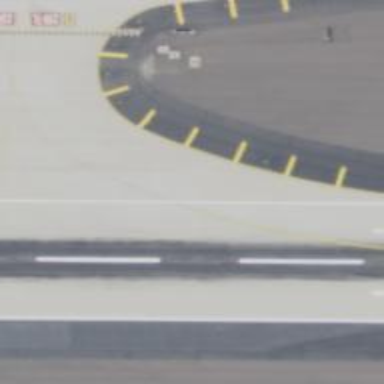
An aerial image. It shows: View of taxiway at the airport.